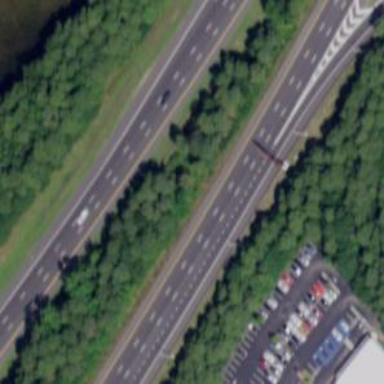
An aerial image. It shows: Motorway junction.